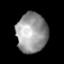
Tissue: lung
Cell type: Others
Senescence score: 0.08641
Nuclear area (px): 1200
Mean DAPI intensity: 152.555